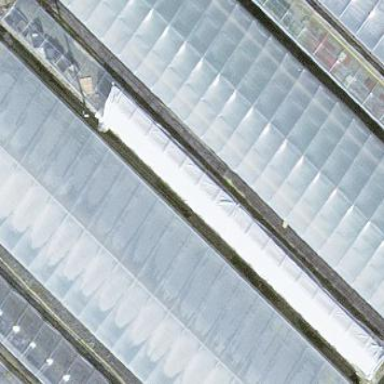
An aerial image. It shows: Greenhouse.